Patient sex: M
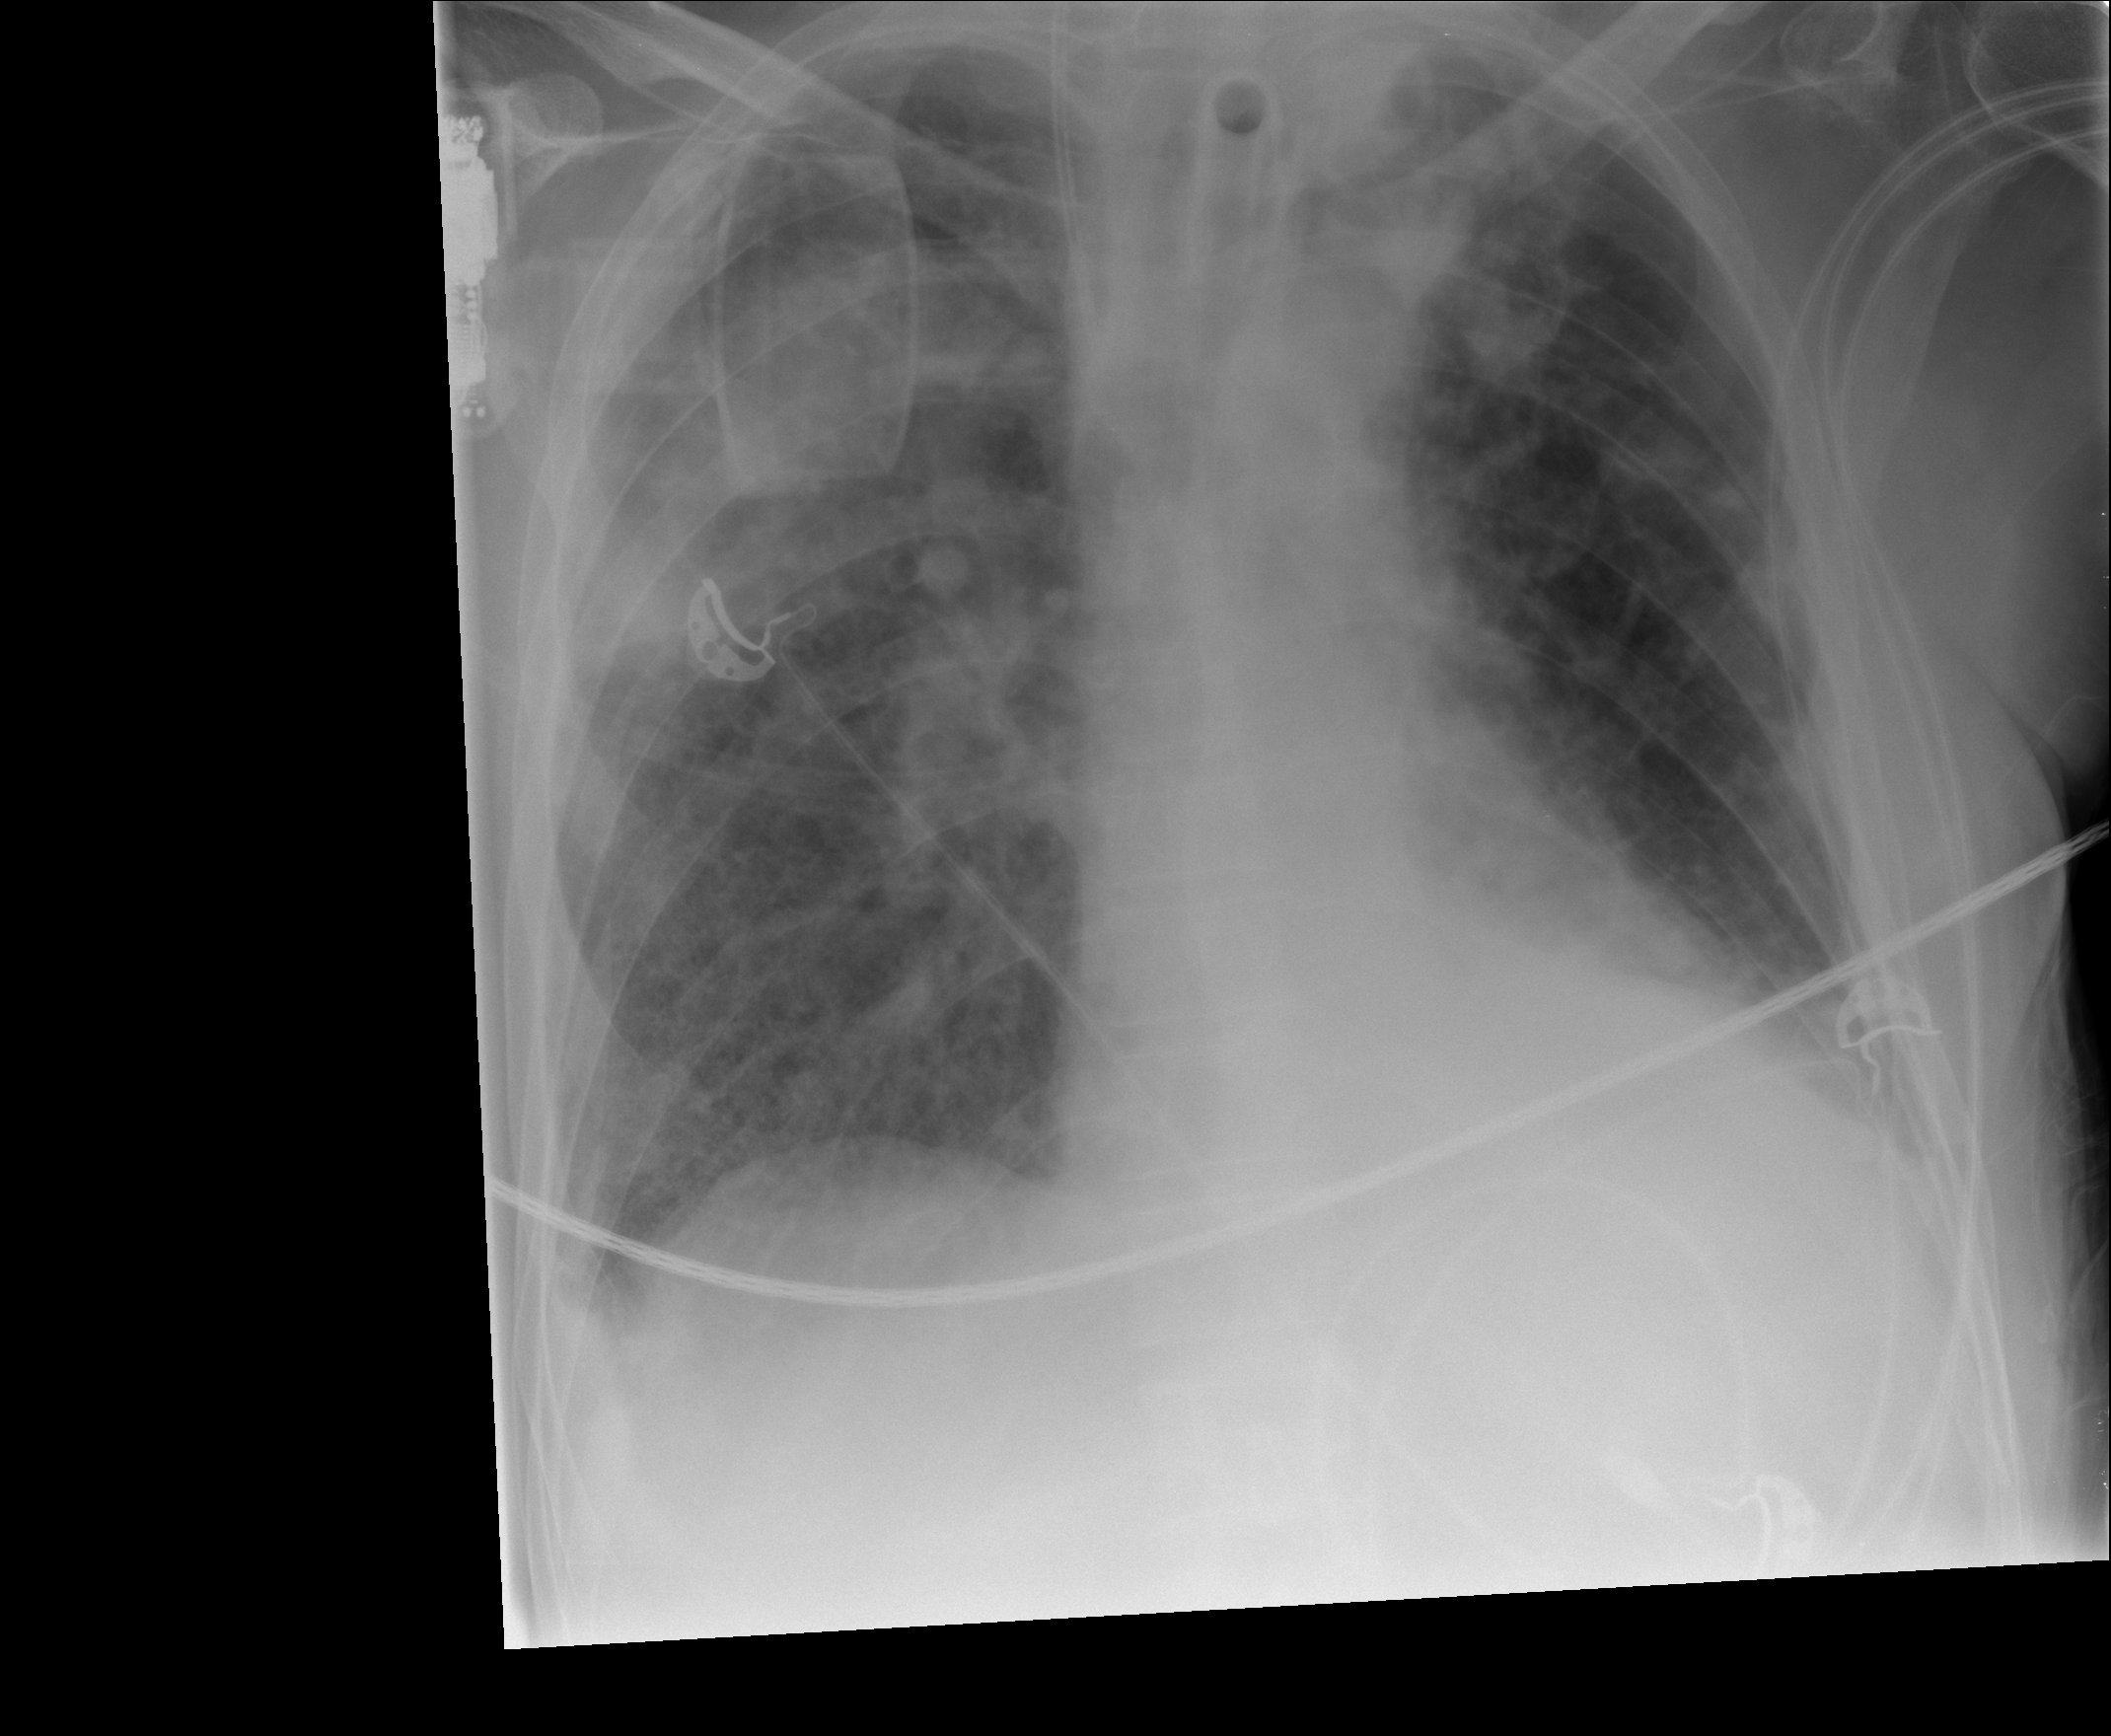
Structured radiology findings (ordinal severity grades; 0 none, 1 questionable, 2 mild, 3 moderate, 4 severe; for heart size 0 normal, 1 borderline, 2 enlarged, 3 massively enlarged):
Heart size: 0
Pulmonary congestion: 3
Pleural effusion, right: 1
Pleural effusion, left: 2
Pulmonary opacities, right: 3
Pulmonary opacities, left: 2
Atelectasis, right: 2
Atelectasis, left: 2